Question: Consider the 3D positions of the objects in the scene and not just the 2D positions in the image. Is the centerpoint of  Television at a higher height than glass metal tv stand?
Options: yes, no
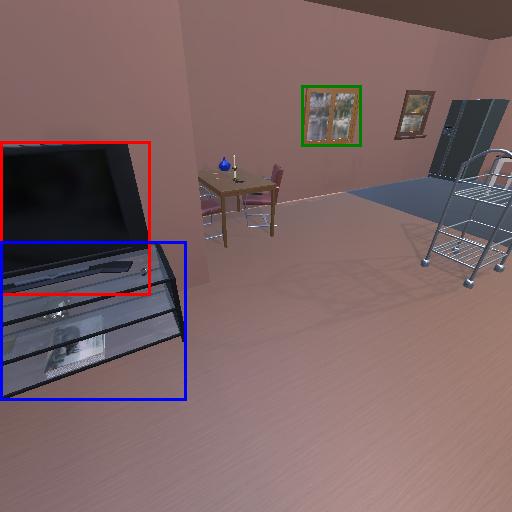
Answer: yes